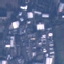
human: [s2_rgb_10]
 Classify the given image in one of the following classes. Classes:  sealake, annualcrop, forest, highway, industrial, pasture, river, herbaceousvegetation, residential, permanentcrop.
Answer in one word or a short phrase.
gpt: Industrial